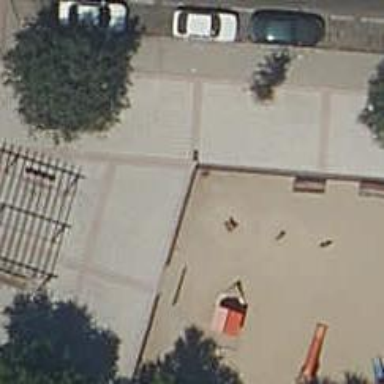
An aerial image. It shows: Playground area for leisure land.